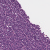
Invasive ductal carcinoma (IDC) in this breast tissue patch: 1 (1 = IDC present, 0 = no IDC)